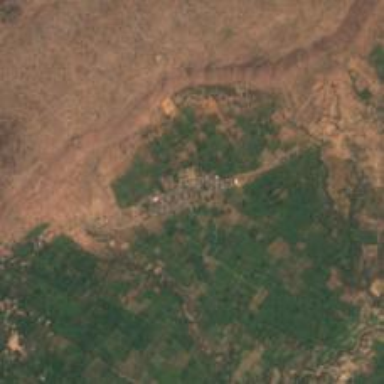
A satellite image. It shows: Village.